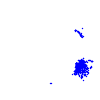
Particle: electron